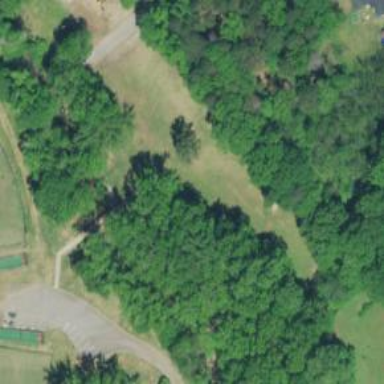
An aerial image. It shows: Disc golf tee.